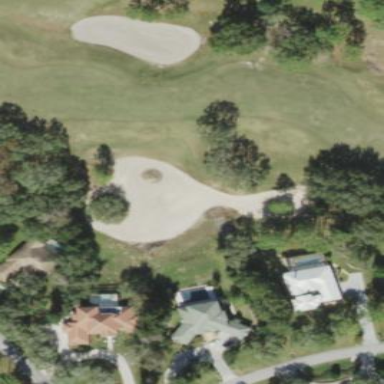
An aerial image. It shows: Sandy area is golf bunker.